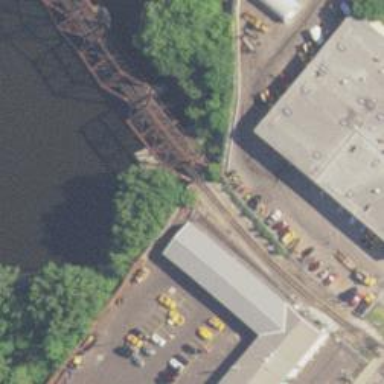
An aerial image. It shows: Truss bridge carrying railway tracks.